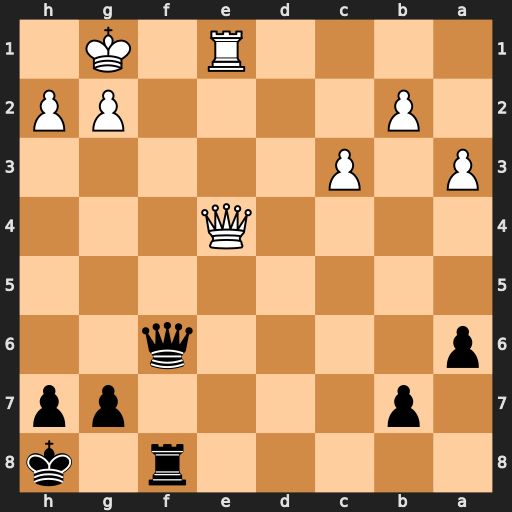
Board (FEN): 5r1k/1p4pp/p4q2/8/4Q3/P1P5/1P4PP/4R1K1
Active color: b
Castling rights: -
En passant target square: -
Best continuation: Qf2+ Kh1 Qf1+ Rxf1 Rxf1#